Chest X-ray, PA view. Patient: 48 years old, sex F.
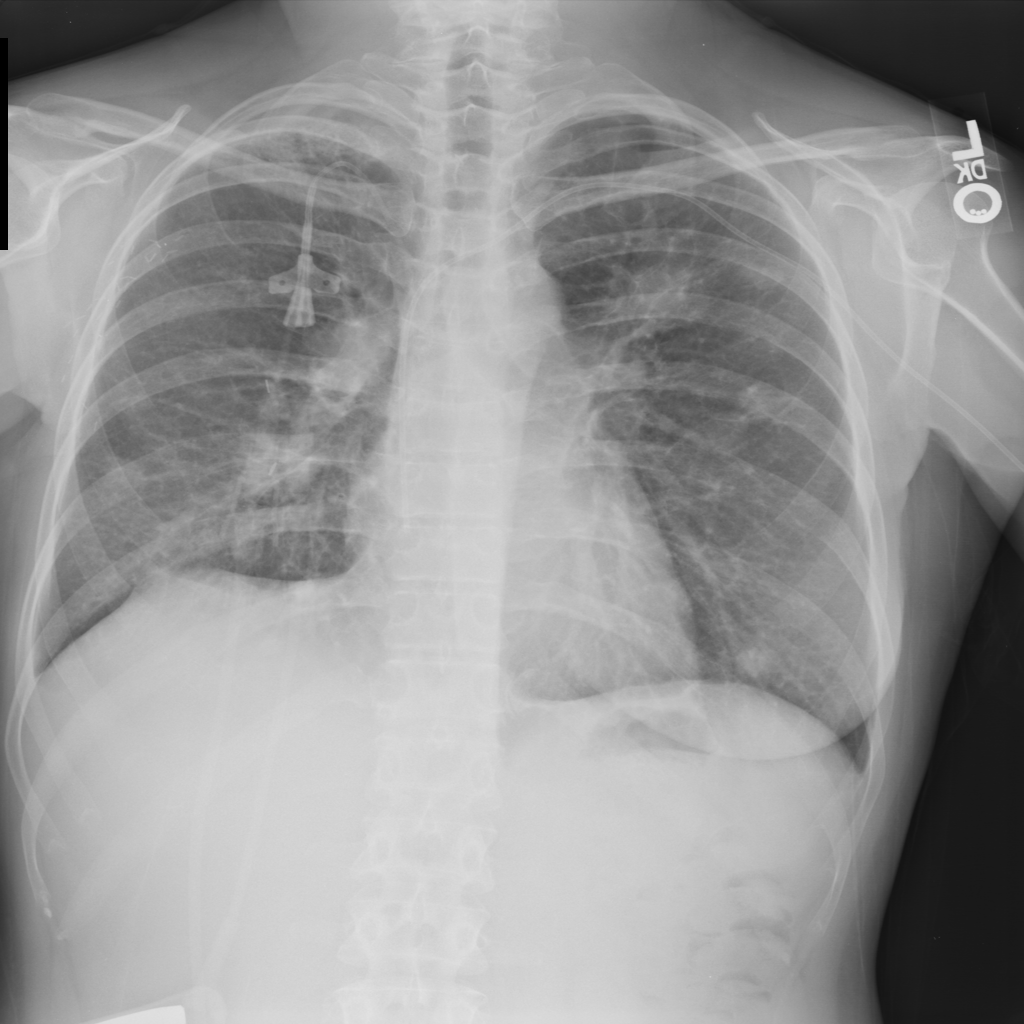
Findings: Fibrosis, Mass